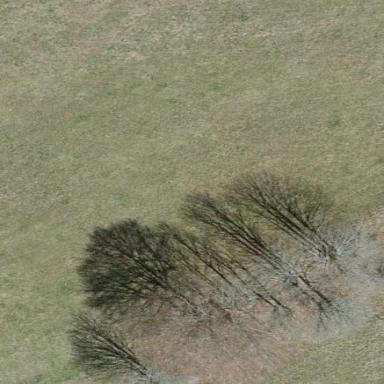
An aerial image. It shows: Forest area.